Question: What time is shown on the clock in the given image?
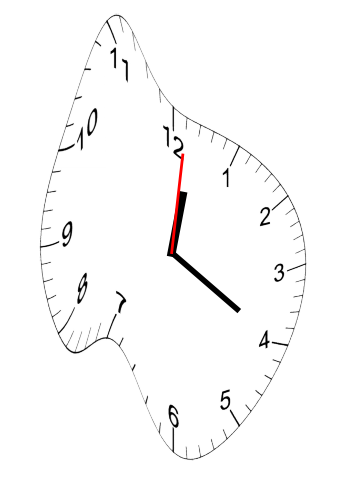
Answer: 12:20:01